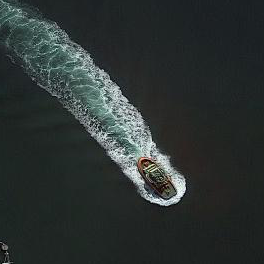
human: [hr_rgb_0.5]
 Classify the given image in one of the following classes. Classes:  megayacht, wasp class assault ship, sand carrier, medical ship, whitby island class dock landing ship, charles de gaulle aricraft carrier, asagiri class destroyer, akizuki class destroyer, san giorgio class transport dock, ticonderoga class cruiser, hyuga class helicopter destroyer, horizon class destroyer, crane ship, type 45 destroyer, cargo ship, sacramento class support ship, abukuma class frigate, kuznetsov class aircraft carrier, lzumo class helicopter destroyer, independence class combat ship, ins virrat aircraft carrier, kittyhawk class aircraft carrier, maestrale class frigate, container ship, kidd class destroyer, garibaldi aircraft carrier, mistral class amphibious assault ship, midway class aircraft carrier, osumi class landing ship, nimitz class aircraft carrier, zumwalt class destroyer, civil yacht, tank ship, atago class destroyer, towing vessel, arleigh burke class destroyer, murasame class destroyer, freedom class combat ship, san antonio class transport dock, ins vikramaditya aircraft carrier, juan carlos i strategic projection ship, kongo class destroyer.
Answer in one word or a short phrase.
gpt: Towing vessel